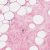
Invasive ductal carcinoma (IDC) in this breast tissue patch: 0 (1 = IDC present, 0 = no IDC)